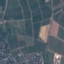
Land use / land cover class: PermanentCrop